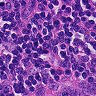
Metastatic tissue present: no